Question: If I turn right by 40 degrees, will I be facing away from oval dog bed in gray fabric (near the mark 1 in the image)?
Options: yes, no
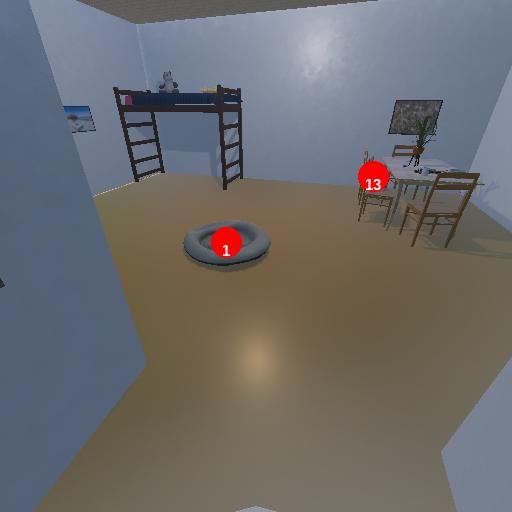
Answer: yes